Question: I follow the Railscast Episode <URL>.
I'm on and using the branch on Friendly Id's Github Repo.
I followed the Tutorial:
My Model :
'''
extend FriendlyId
friendly_id :title, use: :slugged
'''
My :
'''
rails g migration AddSlugToClips slug:string
'''
the Migration:
'''
class AddSlugToClips < ActiveRecord::Migration
def change
add_column :clips, :slug, :string
add_index :clips, :slug
end
end
'''
With an empty Database i try to add a Clip and when i try to open it:

What am i missing?
'''
http://localhost:3000/clips/1
'''
I get to the show page..
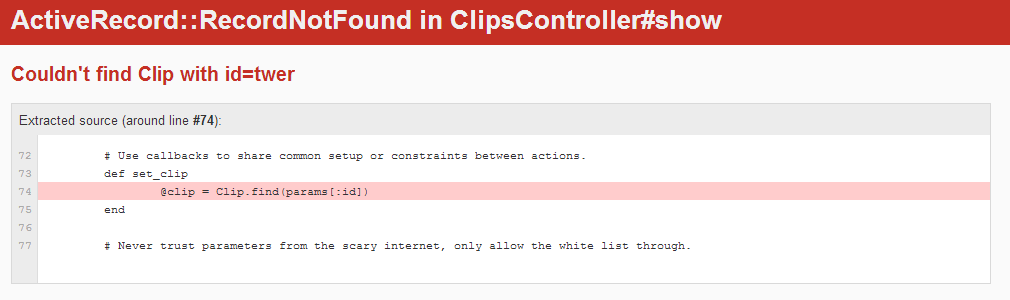
Answer: Ok i found it, it has to do with the 'Version of Friendly Id' you are using.
Finders are no longer overridden by default. If you want to do friendly finds, you must do 'Model.friendly.find' rather than 'Model.find.'